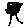
Label: tree